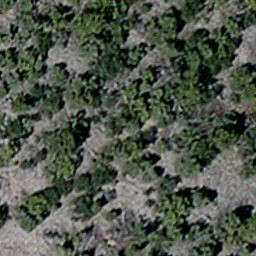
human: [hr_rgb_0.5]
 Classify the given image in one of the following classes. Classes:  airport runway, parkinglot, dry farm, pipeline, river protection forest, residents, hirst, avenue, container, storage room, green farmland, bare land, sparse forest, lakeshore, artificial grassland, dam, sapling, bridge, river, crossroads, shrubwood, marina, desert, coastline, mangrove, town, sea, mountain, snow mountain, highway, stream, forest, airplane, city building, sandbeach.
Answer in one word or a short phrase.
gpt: sparse forest